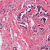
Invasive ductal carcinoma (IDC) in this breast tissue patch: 1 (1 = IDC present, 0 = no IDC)